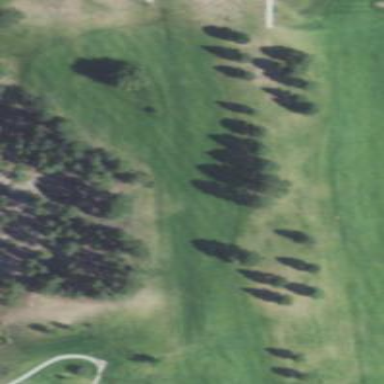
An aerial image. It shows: Golf fairway surrounded by grass.